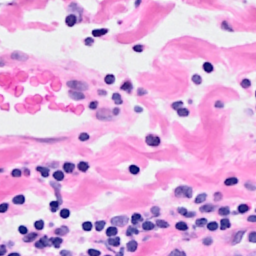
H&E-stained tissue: Breast